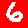
Digit: 6